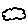
Label: cloud